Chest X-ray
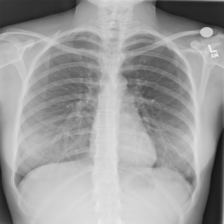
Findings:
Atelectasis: negative
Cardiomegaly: negative
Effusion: negative
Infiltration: negative
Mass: negative
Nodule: negative
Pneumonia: negative
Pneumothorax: negative
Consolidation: negative
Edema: negative
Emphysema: negative
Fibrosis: negative
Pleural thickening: negative
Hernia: negative